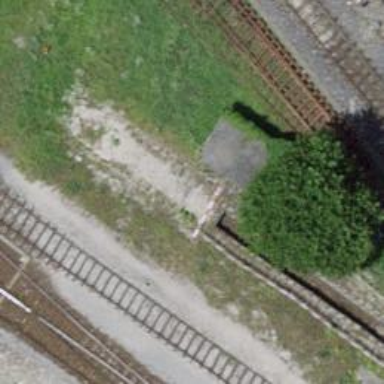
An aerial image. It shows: Railway buffer stop.